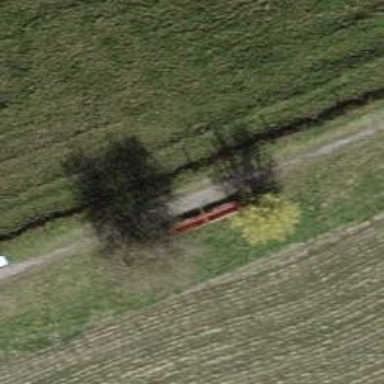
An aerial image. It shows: Red bench.